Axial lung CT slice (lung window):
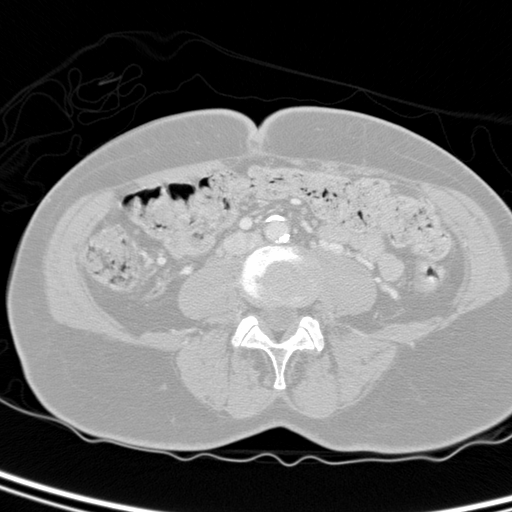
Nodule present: no